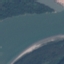
Land use / land cover: River